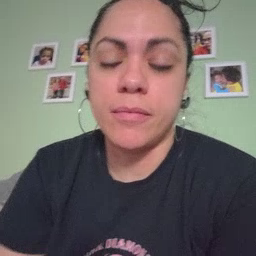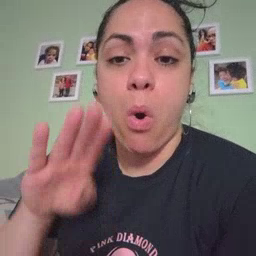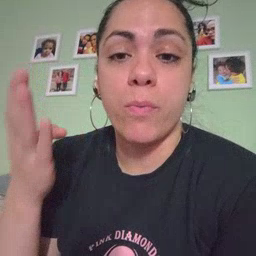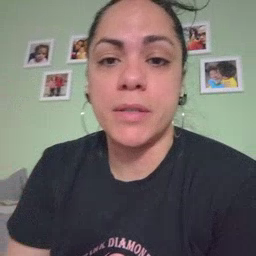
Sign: open